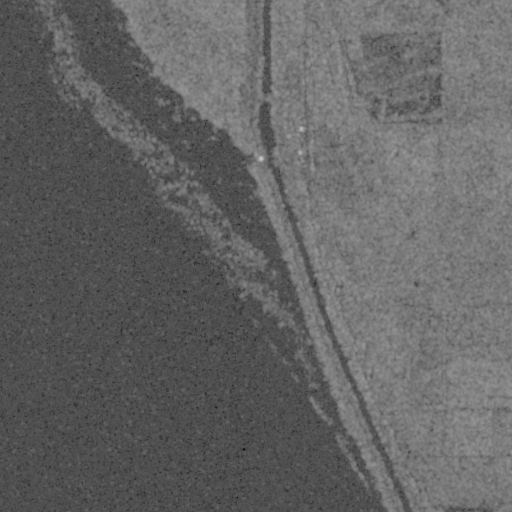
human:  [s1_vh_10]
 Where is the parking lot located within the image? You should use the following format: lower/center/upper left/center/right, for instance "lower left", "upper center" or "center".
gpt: The parking lot is located in the upper center of the image.
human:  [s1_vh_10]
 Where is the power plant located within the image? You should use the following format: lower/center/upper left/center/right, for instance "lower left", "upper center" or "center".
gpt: There is no power plant in the image.

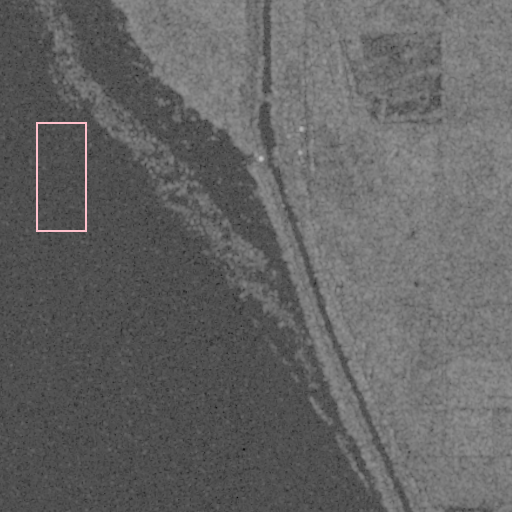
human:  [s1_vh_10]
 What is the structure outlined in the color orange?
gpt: There is no orange outline.
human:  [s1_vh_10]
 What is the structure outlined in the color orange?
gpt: There is no structure outlined in orange.